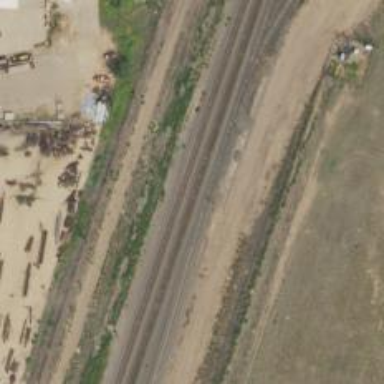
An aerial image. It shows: Railway track.